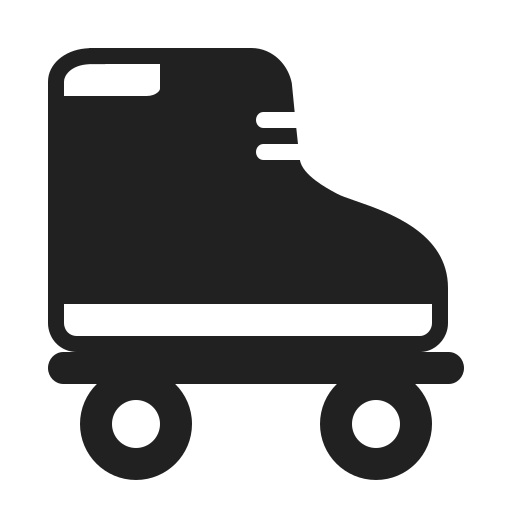
roller skate high contrast